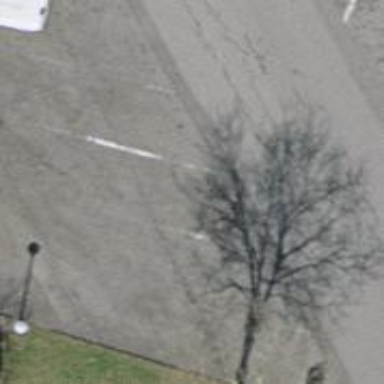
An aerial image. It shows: Bollard.